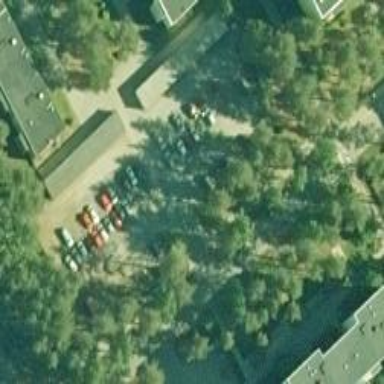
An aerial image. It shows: Driveway.